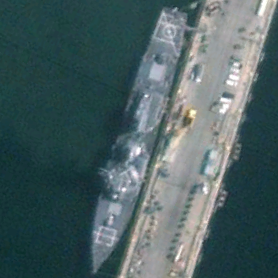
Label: destroyer